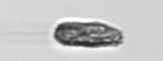
Label: Pseudochattonella_farcimen